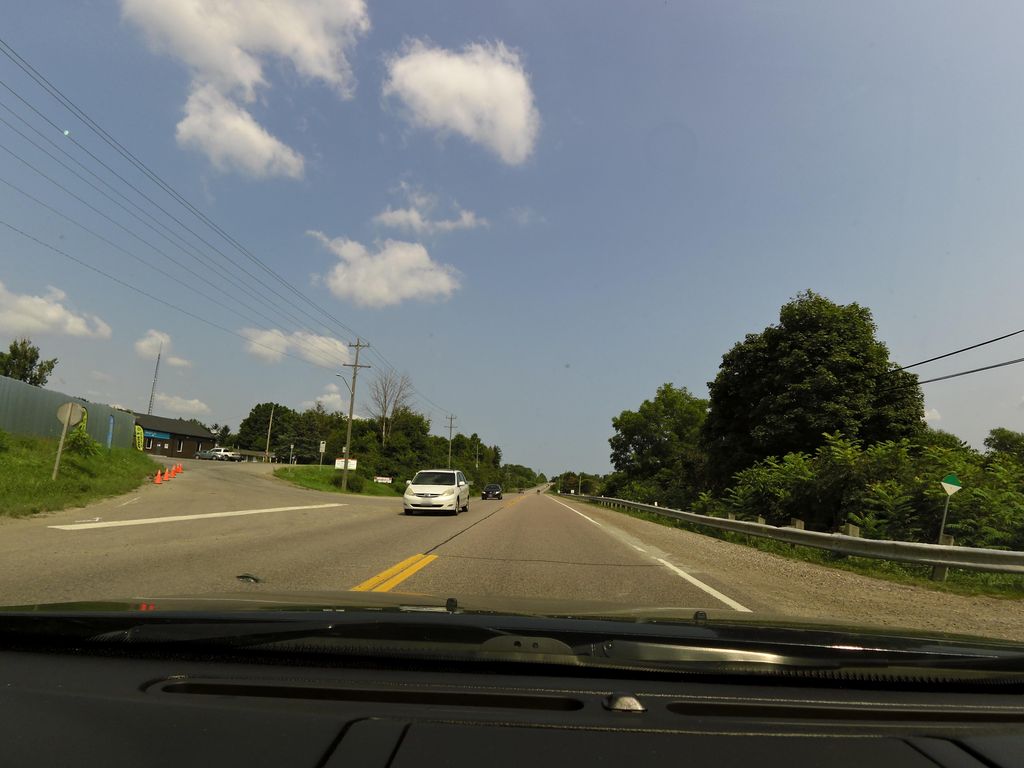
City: hamilton